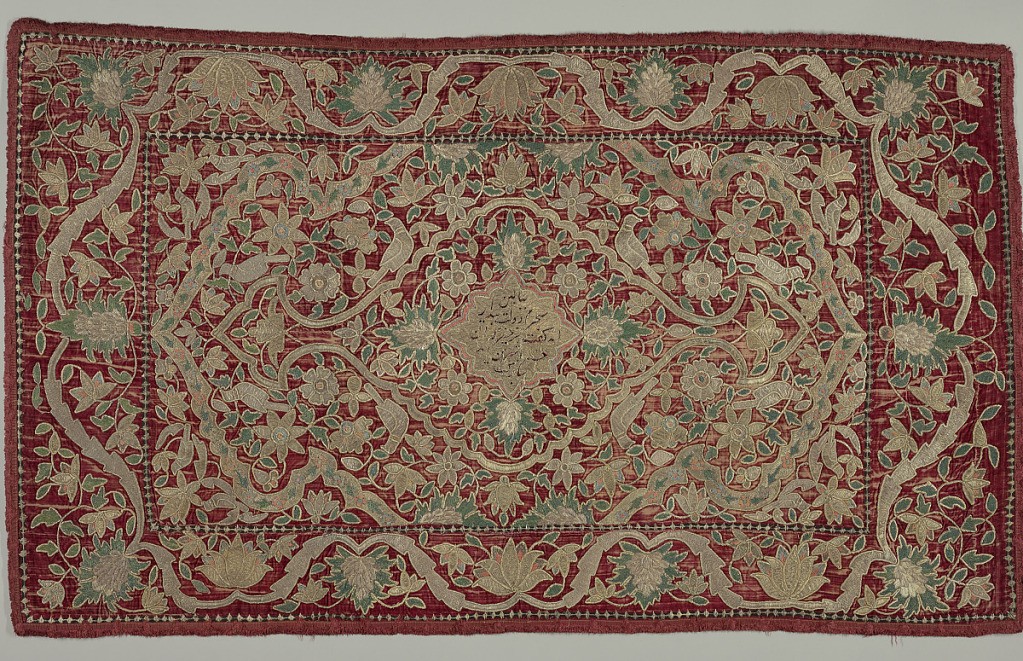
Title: Panel
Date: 18th–early 19th century
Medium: silk, metallic thread Technique: embroidered
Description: Oblong panel of red velvet embroidered in blue, orange and metallic threads. Central motif has an Arabic inscription and is surrounded by a radiating floral pattern. Border in a stylized vine and flower pattern.